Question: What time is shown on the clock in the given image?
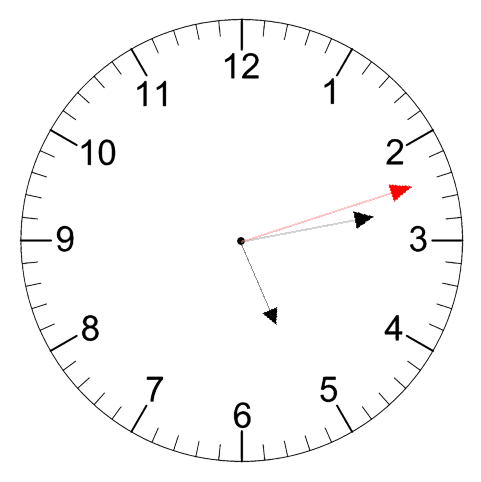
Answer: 05:13:12